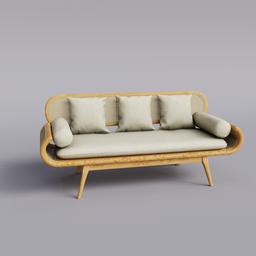
Label: furniture